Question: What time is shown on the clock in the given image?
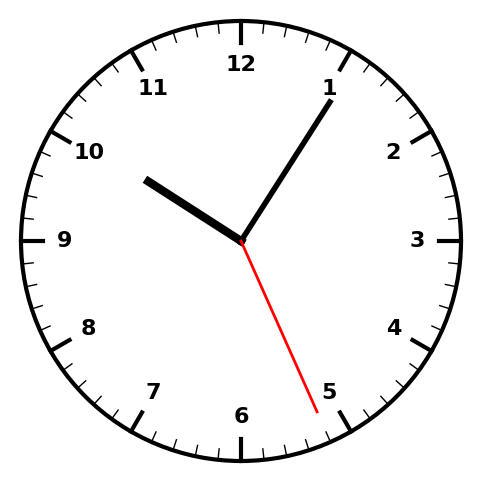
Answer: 10:05:26